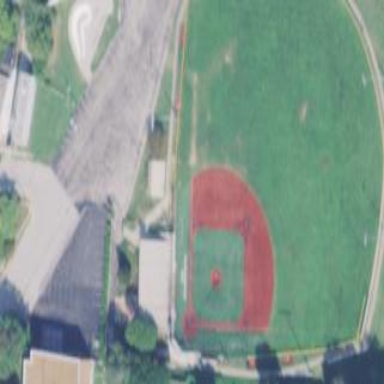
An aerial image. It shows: Baseball pitch for leisure land.